Question: I've been used pidcat from JakeWharton to see the log of my app:
'''
$ pidcat [org.test.myapp]
'''
And redirect it to file:
'''
$ pidcat [org.test.myapp] > ~/Dev/myapp_log
'''
The pidcat generate pretty highlighted content that I try to keep it in the pdf file. That I've tried:
'''
$ cupsfilter ~/Dev/myapp_log ~/Dev/myapp_log.pdf
'''
But it just generate plain white text into pdf.
How could I keep the beautiful highlight format in the pdf file? P.S. It's a long log. Can't just print screen..
This is how the original output look like:

And here's partial pidcat output opened by default Text editor on Mac:
'''
[107m [0m Process created for broadcast com.nortek.app/org.videolan.vlc.PhoneStateReceiver
[107m [0m PID: 9718 UID: 10157 GIDs: {50157, 3003, 1028, 1015}
[101m [0m Process 9718 ended
[107m [0m Process created for activity com.nortek.app/.ui.activity.DummyMainActivity
[107m [0m PID: 2840 UID: 10157 GIDs: {50157, 3003, 1028, 1015}
[31mek.app.common.ApiAgent[0m [30;104m D [0m @ Ready to send out GET_ALL_DATA : http://192.168.11.59:8083/ZWaveAPI/data/0
[37m ActivityManager[0m [30;102m I [0m Timeline: Activity_idle id: android.os.BinderProxy@4181e268 time:34298679
[32mvity.DummyMainActivity[0m [30;104m D [0m @ nav item click id : 5/Camera
[33m Volley[0m [30;101m E [0m [1] 1.onErrorResponse: Error GET_ALL_DATA :
[30;104m D [0m [1] Request.finish: 3076 ms: [ ] http://192.168.11.59:8083/ZWaveAPI/data/0 0x85bd6053 NORMAL 3
[34mSpannableStringBuilder[0m [30;101m E [0m SPAN_EXCLUSIVE_EXCLUSIVE spans cannot have a zero length
[30;101m E [0m SPAN_EXCLUSIVE_EXCLUSIVE spans cannot have a zero length
[35m VLC/AudioService[0m [37;100m V [0m Loading position 0 in [rtsp://192.168.11.40:5454/live]
[37;100m V [0m Creating on-the-fly Media object for rtsp://192.168.11.40:5454/live
[36m VLC[0m [30;104m D [0m core libvlc: no fetch required for (null) (art currently (null))
[30;104m D [0m core demux meta: looking for meta fetcher module matching "any": 0 candidates
[30;104m D [0m core demux meta: no meta fetcher modules
[30;104m D [0m core libvlc: searching art for rtsp://192.168.11.40:5454/live
[30;104m D [0m core art finder: looking for art finder module matching "any": 1 candidates
[30;104m D [0m core art finder: no art finder modules matched
[30;104m D [0m core libvlc: art not found for rtsp://192.168.11.40:5454/live
[31m VLC/LibVLC/Media[0m [30;104m D [0m Title rtsp://192.168.11.40:5454/live
[30;104m D [0m Artist Unknown Artist
[30;104m D [0m Genre Unknown Genre
[30;104m D [0m Album Unknown Album
[36m VLC[0m [30;104m D [0m core input: Creating an input for 'rtsp://192.168.11.40:5454/live'
'''
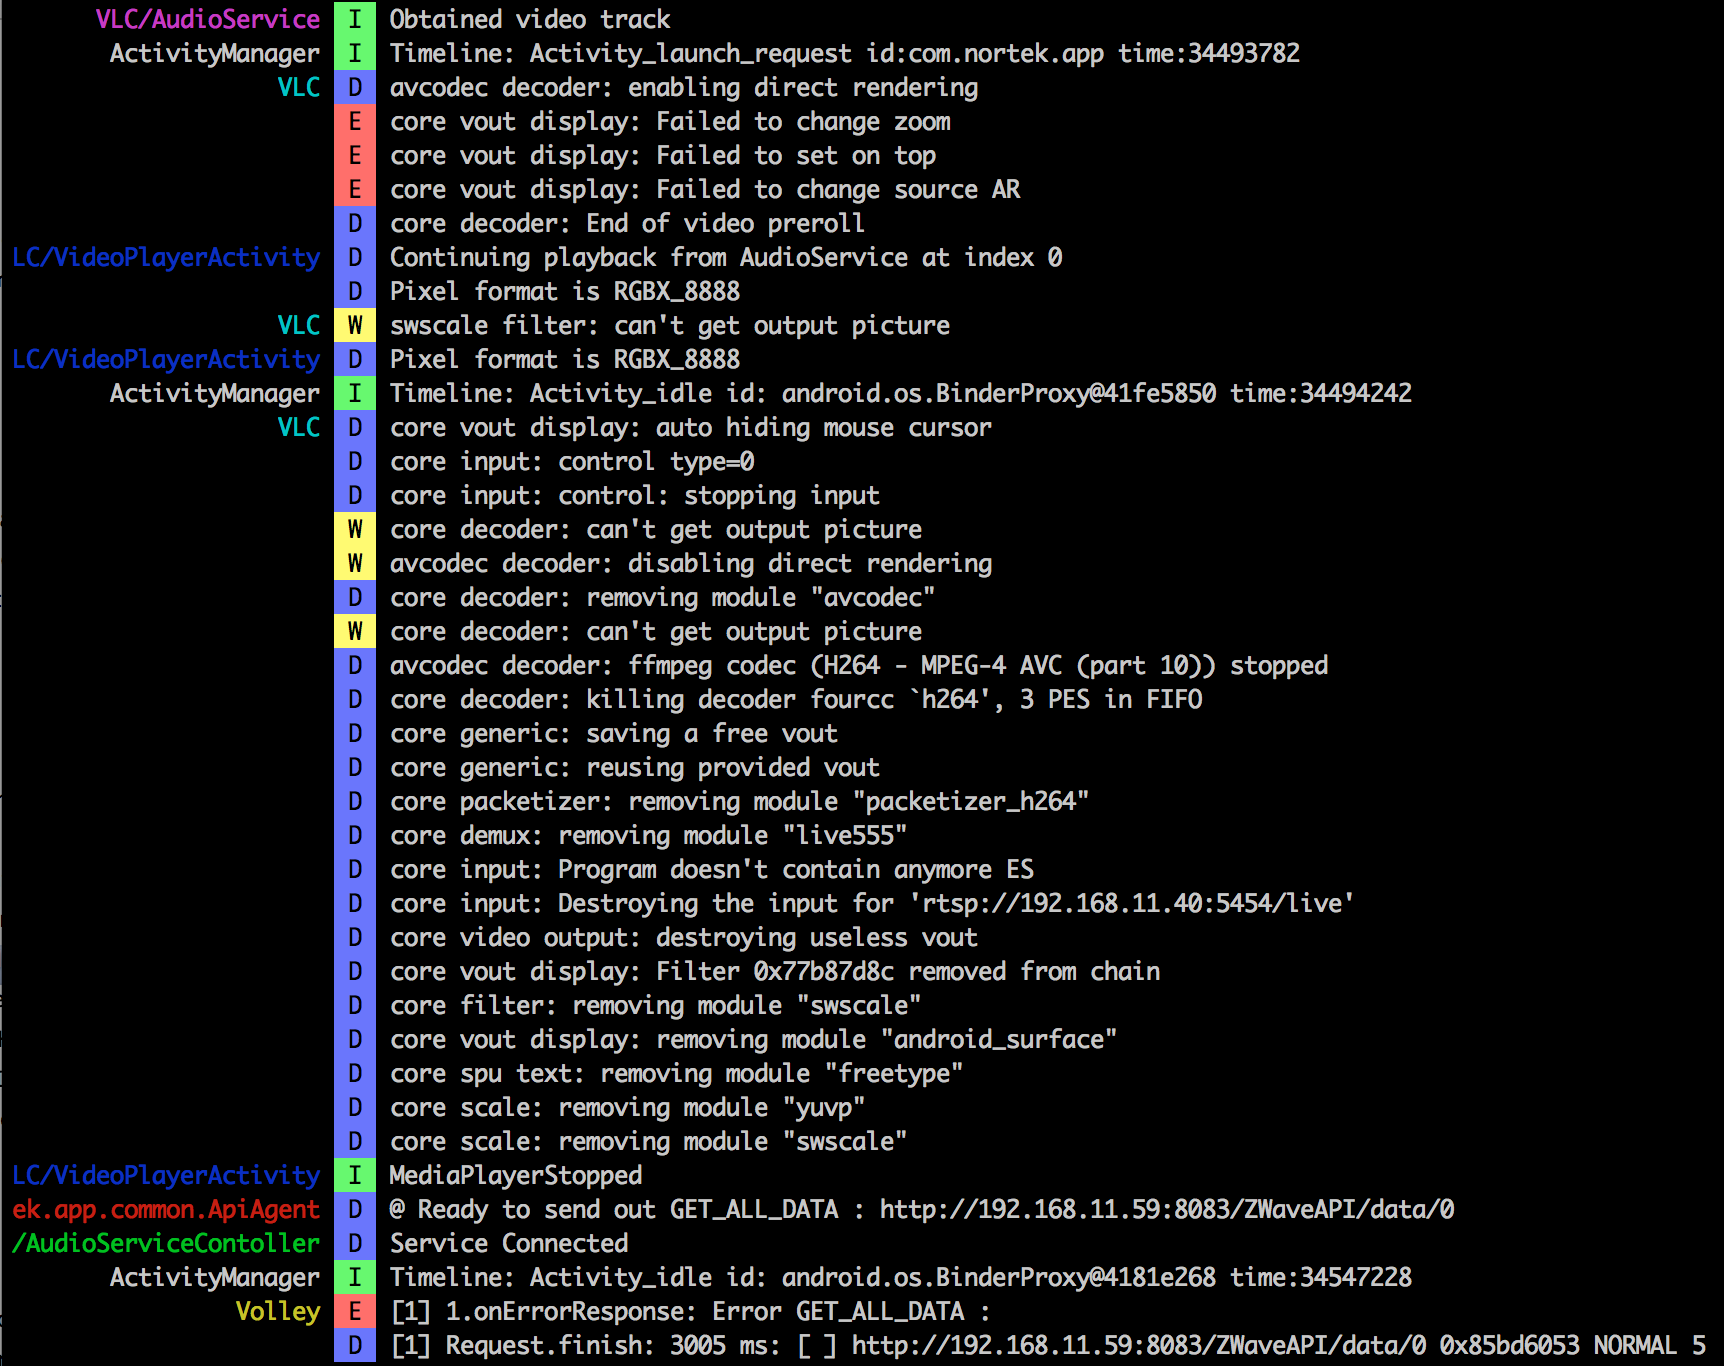
Answer: First you have to convert the colored shell output to html then to pdf.
Use the 'ansi2html.sh' from <URL>
you can try smth like this
'''
cat myapp_log | ansi2html.sh -p > myapp_log.html
html2any myapp_log.html file.pdf
'''